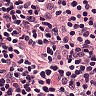
Metastatic tissue present: no